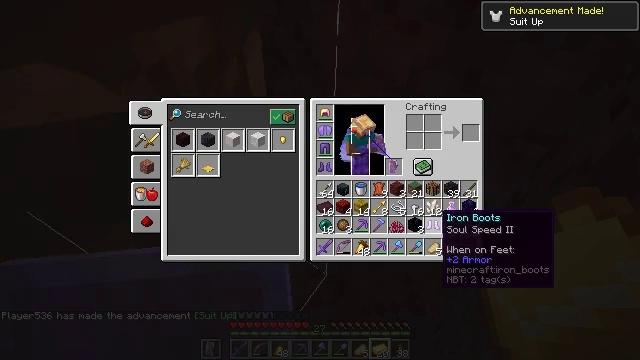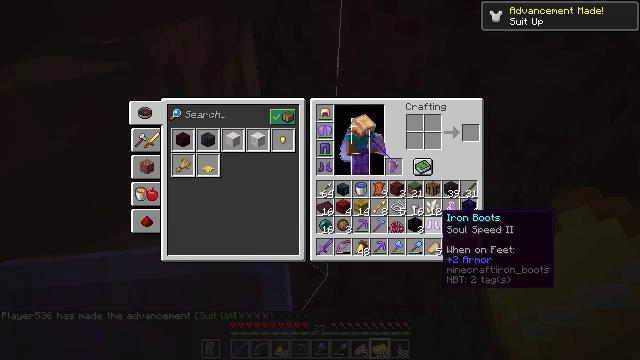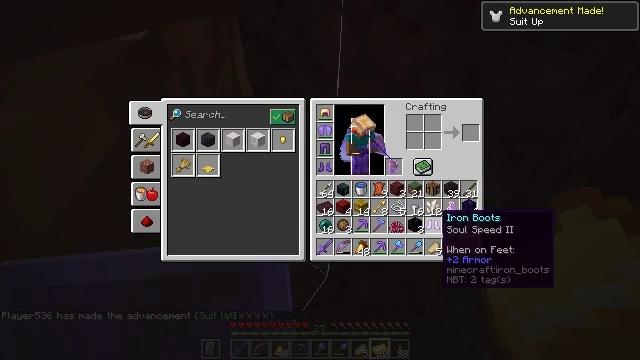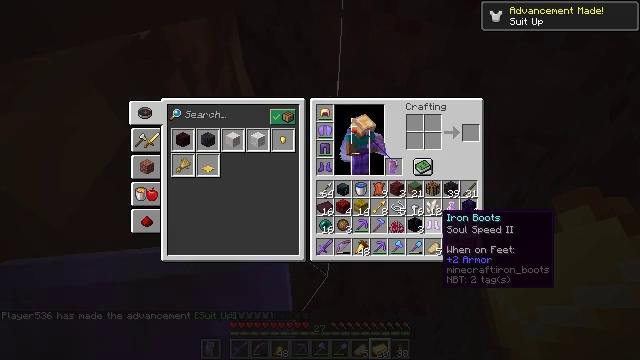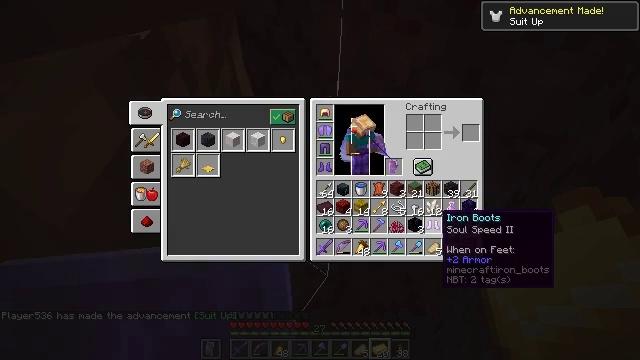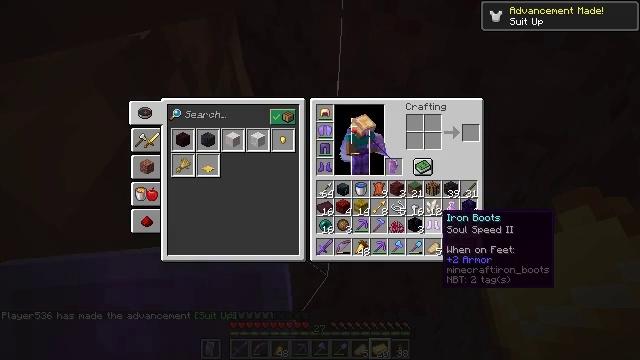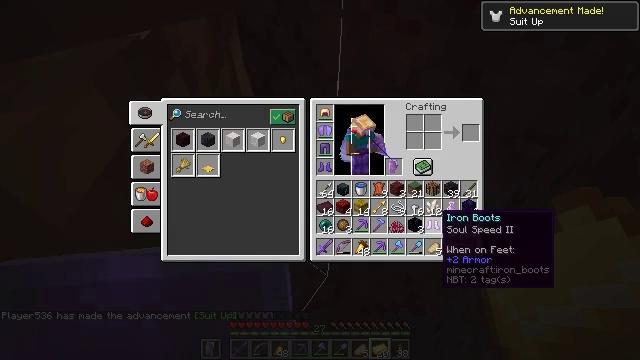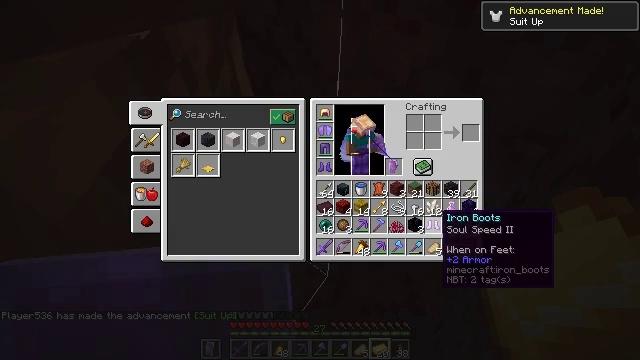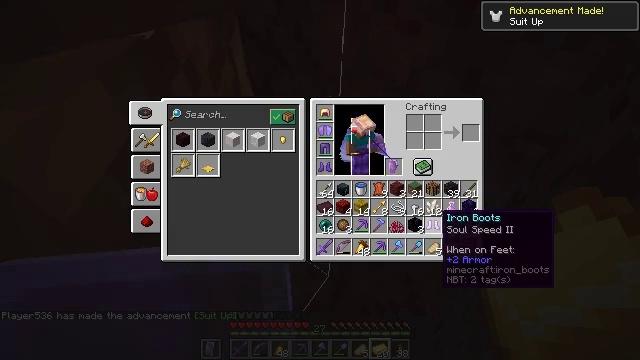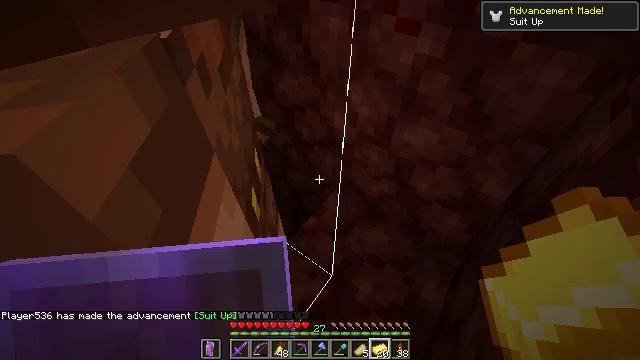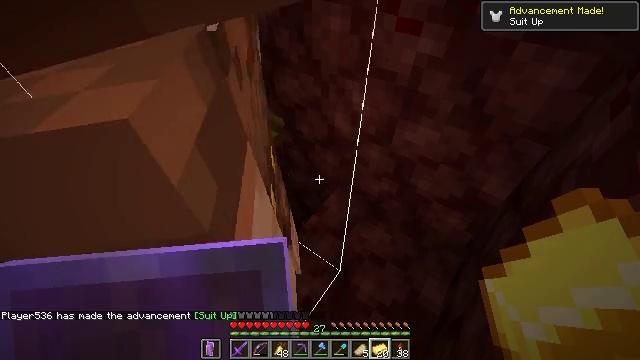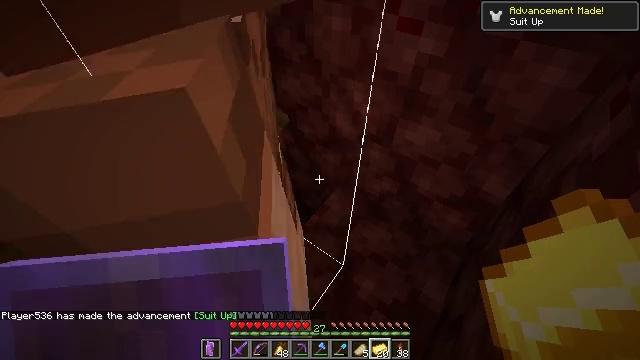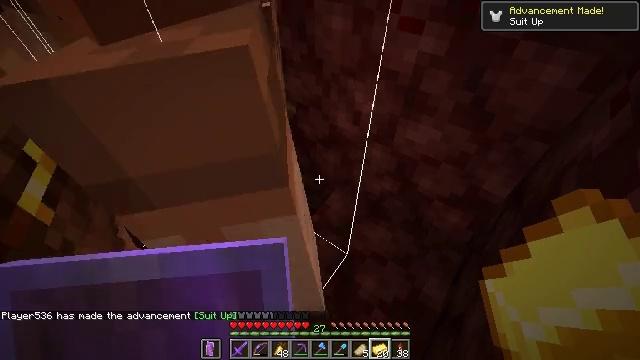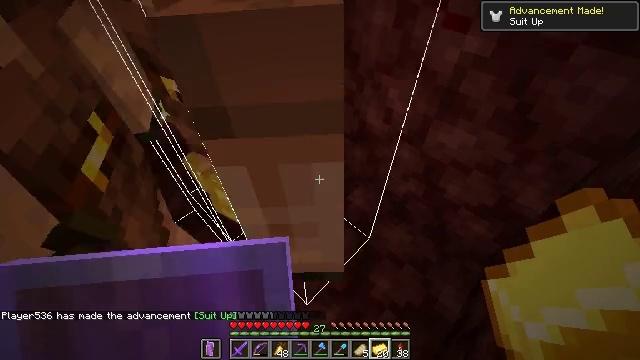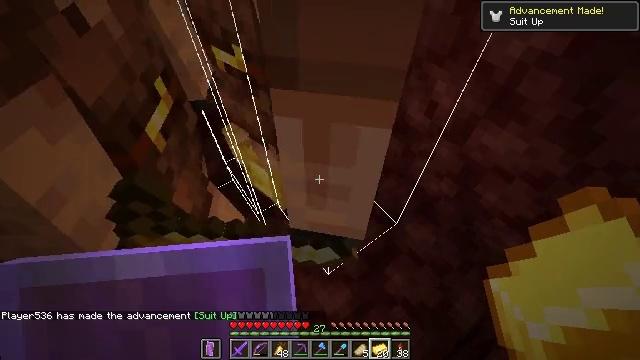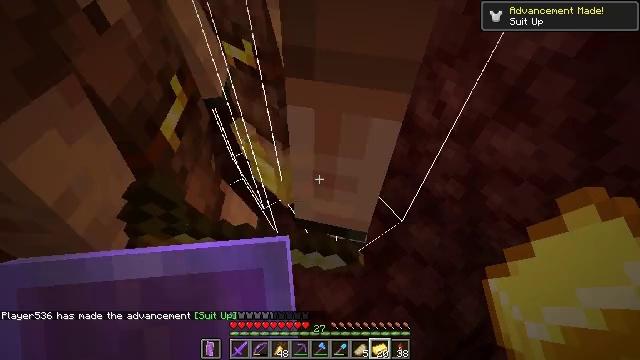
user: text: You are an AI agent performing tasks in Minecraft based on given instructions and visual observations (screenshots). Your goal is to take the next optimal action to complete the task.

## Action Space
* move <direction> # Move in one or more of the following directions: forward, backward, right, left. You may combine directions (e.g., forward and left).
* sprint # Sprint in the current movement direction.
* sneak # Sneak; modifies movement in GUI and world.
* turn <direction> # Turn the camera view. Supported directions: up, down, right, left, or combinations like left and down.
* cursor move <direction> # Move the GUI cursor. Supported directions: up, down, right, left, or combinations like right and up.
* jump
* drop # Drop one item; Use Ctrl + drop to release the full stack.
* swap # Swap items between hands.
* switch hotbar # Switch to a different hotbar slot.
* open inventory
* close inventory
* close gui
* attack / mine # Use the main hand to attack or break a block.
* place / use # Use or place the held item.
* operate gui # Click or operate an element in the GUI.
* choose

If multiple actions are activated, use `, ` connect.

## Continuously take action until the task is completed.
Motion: motion action
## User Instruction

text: Remove a gold ingot from the inventory.
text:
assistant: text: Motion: no_op
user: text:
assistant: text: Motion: no_op
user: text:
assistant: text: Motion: no_op
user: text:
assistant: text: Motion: no_op
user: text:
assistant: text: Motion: no_op
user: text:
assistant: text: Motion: no_op
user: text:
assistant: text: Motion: no_op
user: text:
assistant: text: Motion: no_op
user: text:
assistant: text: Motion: no_op
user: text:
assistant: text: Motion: no_op
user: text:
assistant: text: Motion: no_op
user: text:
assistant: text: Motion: no_op
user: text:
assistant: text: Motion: turn left and down
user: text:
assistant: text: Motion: turn left and down
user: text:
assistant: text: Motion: turn left
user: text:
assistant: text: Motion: no_op
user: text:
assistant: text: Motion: no_op
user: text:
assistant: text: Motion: no_op
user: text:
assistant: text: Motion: no_op
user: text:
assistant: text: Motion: no_op
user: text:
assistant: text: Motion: move back
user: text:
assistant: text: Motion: move back, turn left and up
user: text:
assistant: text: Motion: move back, turn left and up
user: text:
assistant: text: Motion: move back
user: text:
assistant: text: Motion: move back
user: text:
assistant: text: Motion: no_op
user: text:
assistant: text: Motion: no_op
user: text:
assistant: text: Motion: no_op
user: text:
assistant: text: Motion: sprint
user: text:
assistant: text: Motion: sprint, turn left and up